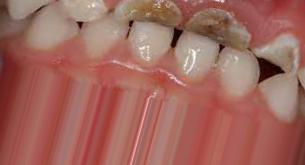
Condition: Caries